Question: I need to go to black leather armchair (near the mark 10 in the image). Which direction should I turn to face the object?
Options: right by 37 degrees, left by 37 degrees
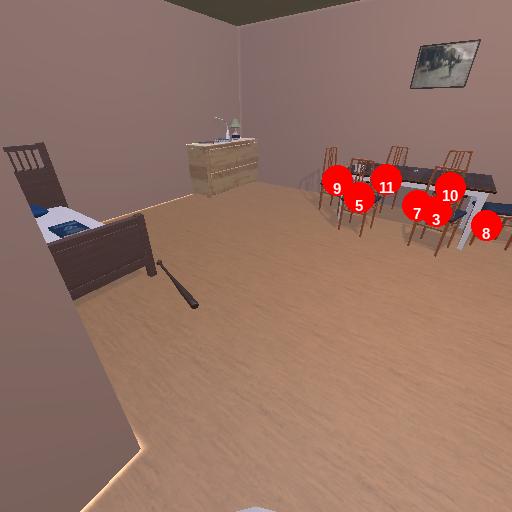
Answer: right by 37 degrees